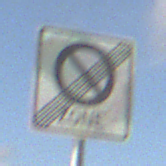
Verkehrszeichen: EndeEingeschraenktesHalteverbotZone
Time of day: MorningAfternoon
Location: Outdoor (Nature)
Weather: PartlyCloudy
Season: NotSpecified
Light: Natural